Question: I am using GXT's filtered grid(<URL>. once the filter is applied i need to remove filtered text whatever user has entered.

is it possible to remove "abc" text programatically without user intervention?
Thanks!
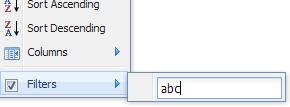
Answer: Please try the below code. I have not tested this.
'''
new StringFilter("someValue") {
@Override
protected void fireUpdate() {
super.fireUpdate();
List<Component> items = menu.getItems();
if (!items.isEmpty()) {
((Field) items.get(0)).setValue("");
}
// Not tested this. If the above code is not working try to get the
textfield instance somehow from the menu and clear it
}
};
'''
If you want to clear the value only on user's key enter and not on programmatic filter (via setValue()), then the above will not work. You have to override the onFieldKeyUp method and clear it using some scheduler.